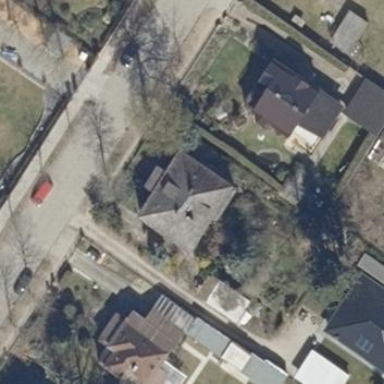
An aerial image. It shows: Residential building with hipped roof.